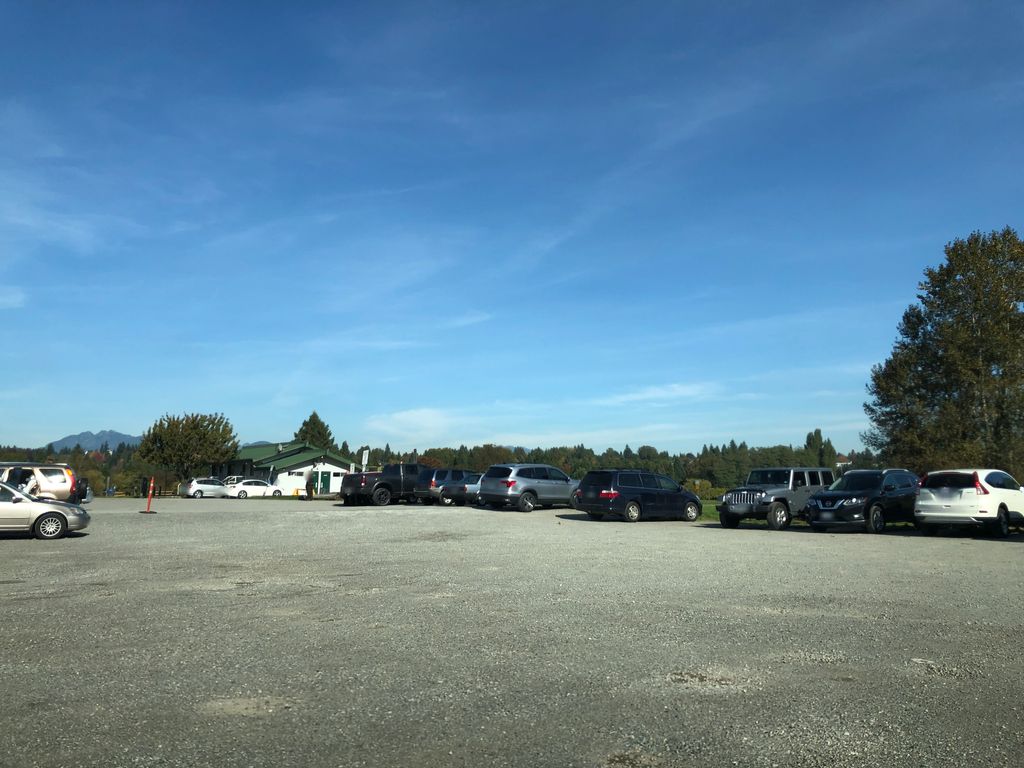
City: vancouver